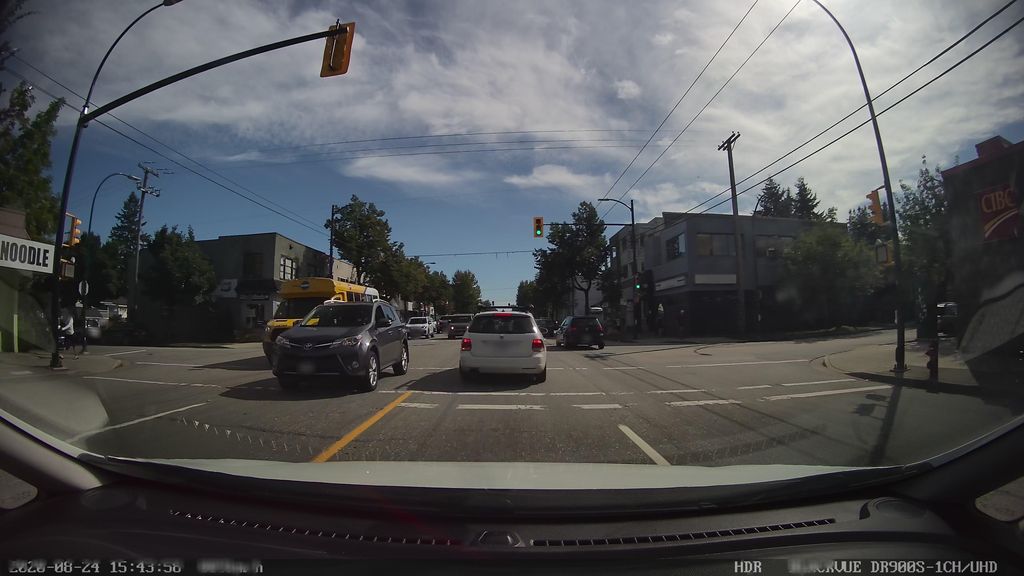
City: vancouver